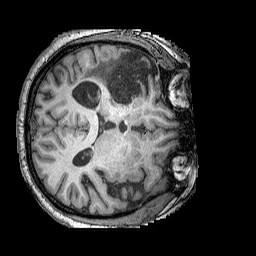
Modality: T1w
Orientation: axial
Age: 50
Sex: male
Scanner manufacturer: siemens
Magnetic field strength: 3 T
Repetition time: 2.25 s
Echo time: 0.00415 s